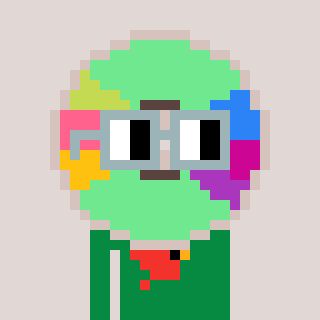
a pixel art character with square dark gray glasses, a cd-shaped head and a green-colored body on a warm background